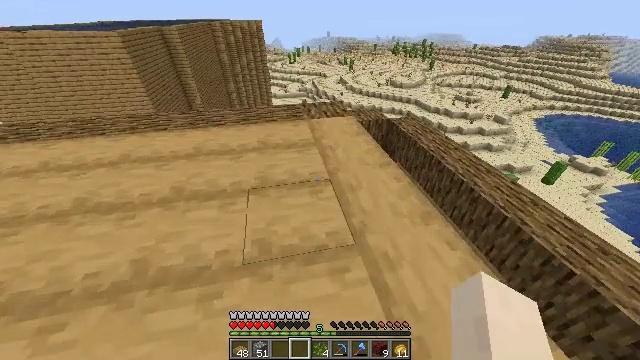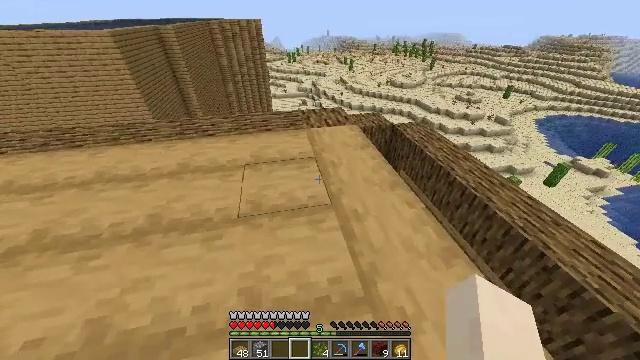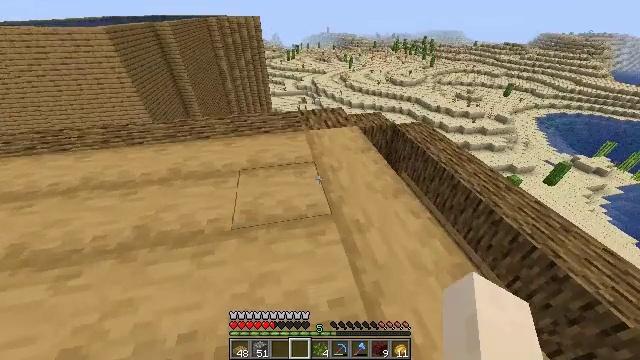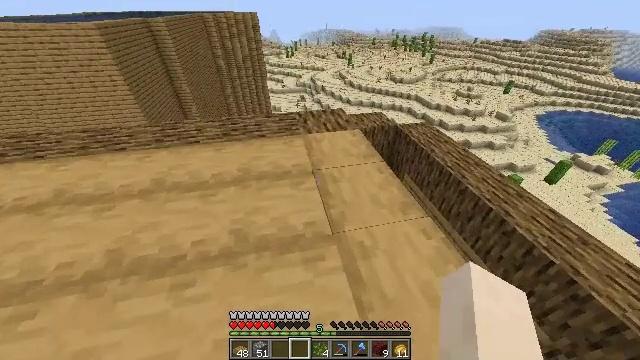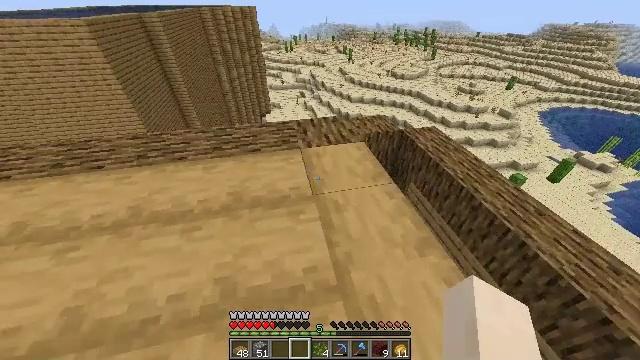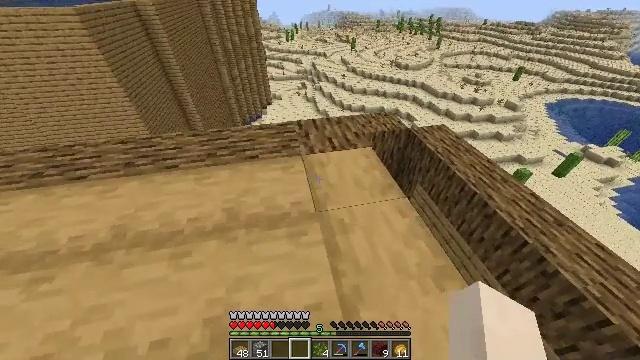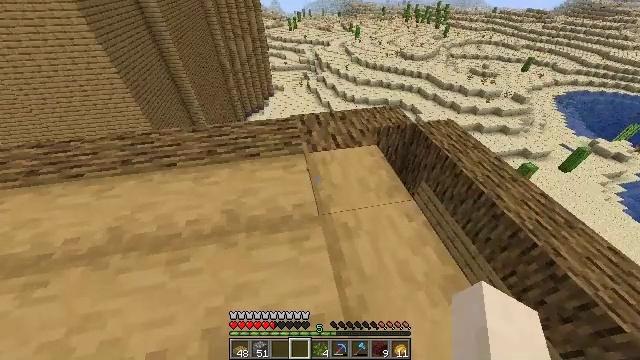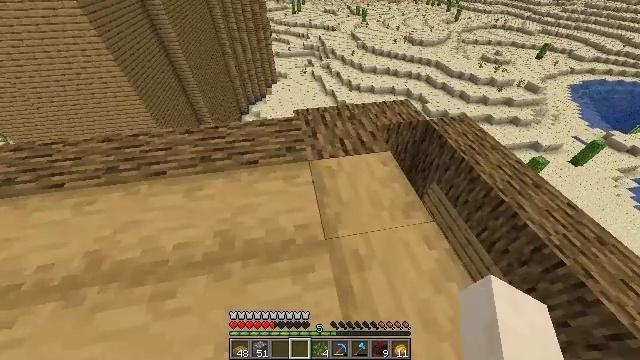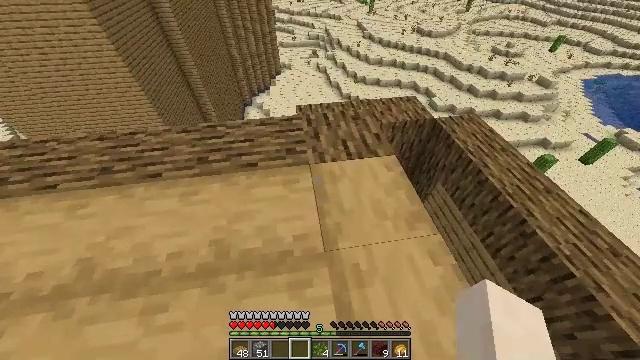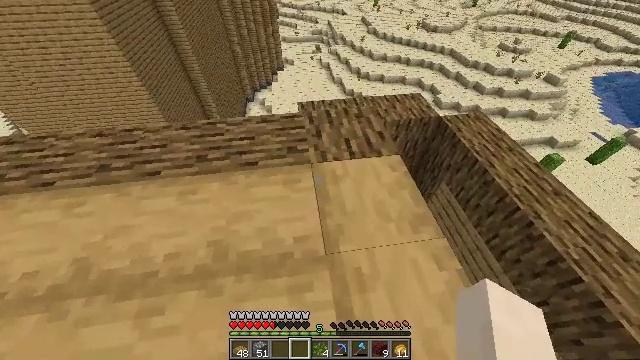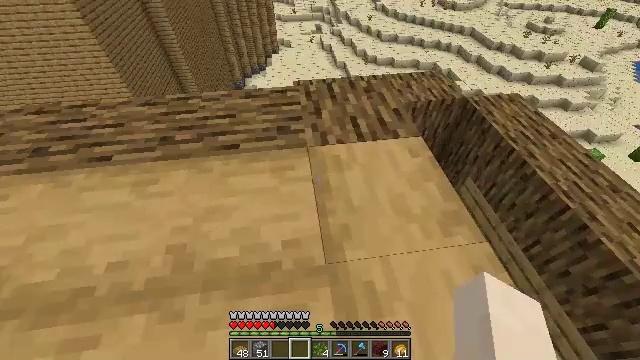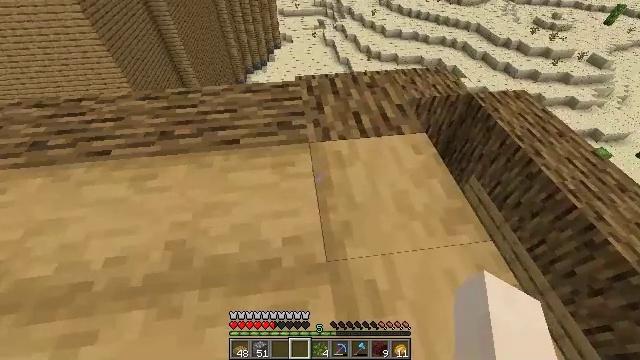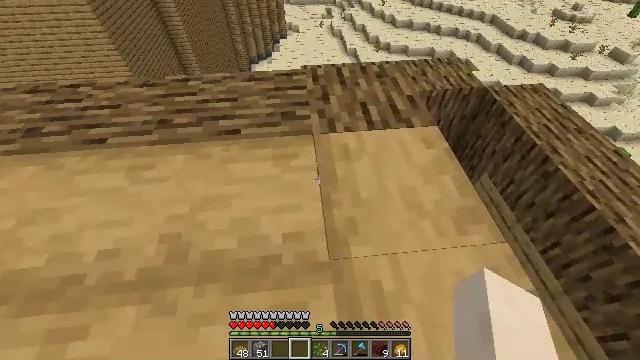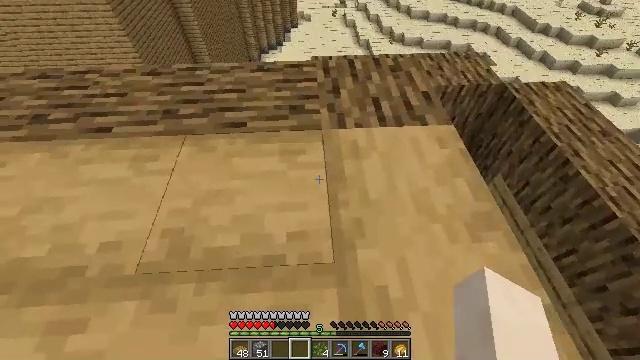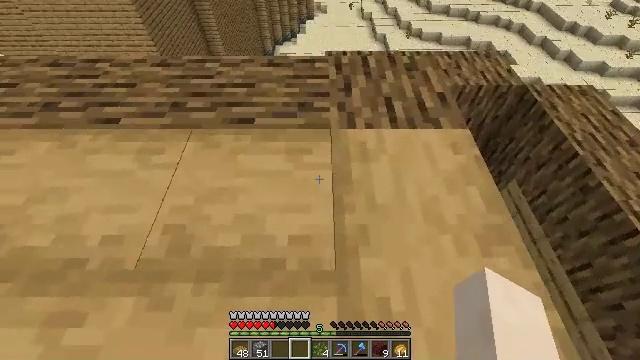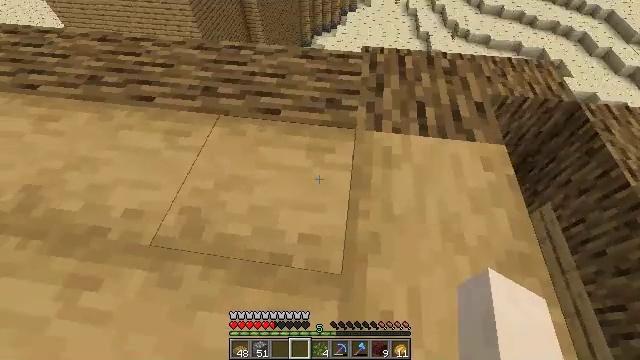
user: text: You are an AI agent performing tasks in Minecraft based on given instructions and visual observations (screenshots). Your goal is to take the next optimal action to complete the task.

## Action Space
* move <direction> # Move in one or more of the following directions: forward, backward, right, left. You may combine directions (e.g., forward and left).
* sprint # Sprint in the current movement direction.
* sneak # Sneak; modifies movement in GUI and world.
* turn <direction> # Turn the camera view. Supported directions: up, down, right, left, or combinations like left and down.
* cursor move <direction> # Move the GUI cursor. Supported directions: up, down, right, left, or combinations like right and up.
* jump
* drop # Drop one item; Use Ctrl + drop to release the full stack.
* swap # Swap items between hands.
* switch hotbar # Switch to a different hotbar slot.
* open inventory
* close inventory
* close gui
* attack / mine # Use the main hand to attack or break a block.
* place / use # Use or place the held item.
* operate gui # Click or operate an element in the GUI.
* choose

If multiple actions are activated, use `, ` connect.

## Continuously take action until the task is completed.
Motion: motion action
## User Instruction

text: Chop the tree to get oak wood.
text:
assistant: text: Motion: move forward
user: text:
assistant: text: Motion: move forward
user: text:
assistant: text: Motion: move forward
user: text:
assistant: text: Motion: move forward
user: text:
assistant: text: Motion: move forward, turn down
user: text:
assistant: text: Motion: move forward, turn down
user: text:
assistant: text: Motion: move forward, turn left and down
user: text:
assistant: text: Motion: sneak, turn left and down
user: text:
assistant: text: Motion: sneak
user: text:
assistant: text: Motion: sneak
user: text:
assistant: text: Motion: sneak
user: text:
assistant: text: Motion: move forward, sneak, turn left and down
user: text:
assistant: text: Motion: move forward, sneak, turn left and down
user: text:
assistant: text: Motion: move forward and move right, sneak, turn left and down
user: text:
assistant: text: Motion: move forward and move right, sneak, turn left and down
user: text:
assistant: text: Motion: move forward and move right, sneak, turn left
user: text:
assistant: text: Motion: move forward and move right, sneak, turn left
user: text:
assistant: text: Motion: move forward and move right, sneak, turn left
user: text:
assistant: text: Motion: move forward and move right, sneak, turn left
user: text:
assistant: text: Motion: move forward and move right, sneak, turn left
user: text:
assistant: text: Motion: move forward and move right, sneak, turn left
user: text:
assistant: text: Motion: move forward and move right, sneak, turn left
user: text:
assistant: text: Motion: move forward and move right, sneak, turn left and down
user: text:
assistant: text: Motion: move forward and move right, sneak, turn left
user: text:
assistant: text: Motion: move forward and move right, sneak, turn left and down
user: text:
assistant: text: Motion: move forward and move right, sneak, turn left
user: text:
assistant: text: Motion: move forward and move right, sneak
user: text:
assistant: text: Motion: move right, sneak, turn left
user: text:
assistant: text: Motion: move right, sneak, turn left
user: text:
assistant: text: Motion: move right, sneak, turn left